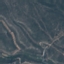
Land use / land cover class: HerbaceousVegetation